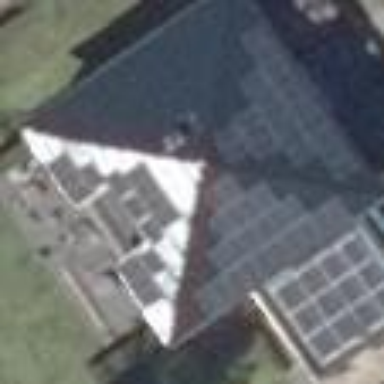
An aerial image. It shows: Detached building with pyramidal roof shape.